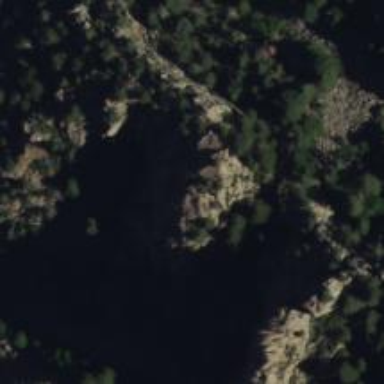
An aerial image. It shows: Natural cliff.